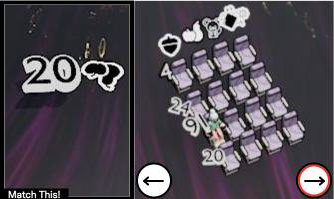
Task: seats
Answer: no